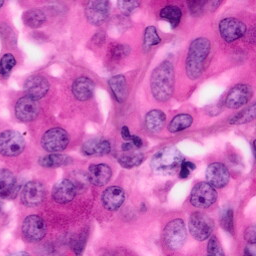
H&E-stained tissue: Pancreatic